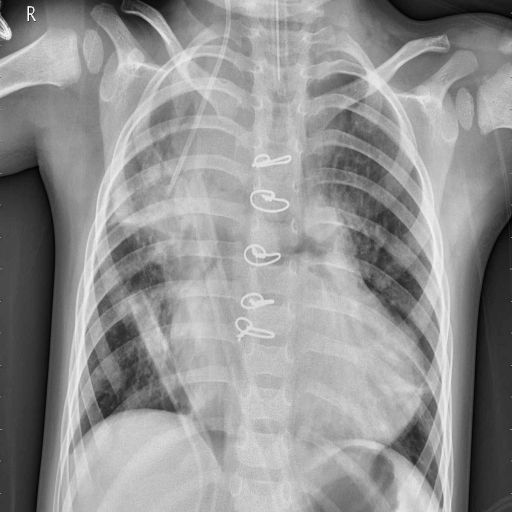
Finding: PNEUMONIA